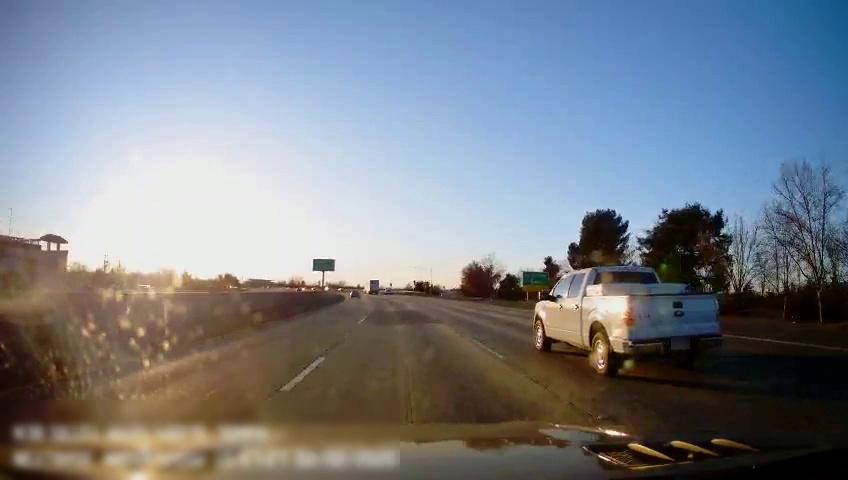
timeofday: Day
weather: Sunny
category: Drivable Space
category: Vehicles | Truck
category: Vehicles | Car
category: Vehicles | Truck
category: Lanes | Current Lane
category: Lanes | Current Lane
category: Lanes | Alternate Lane
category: Traffic | Signs
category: Traffic | Signs